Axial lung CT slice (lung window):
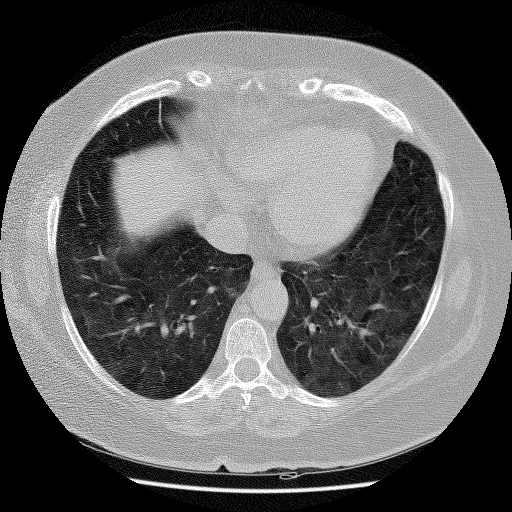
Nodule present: no